Chest X-ray. View position: PA
Patient age: 52
Patient sex: M
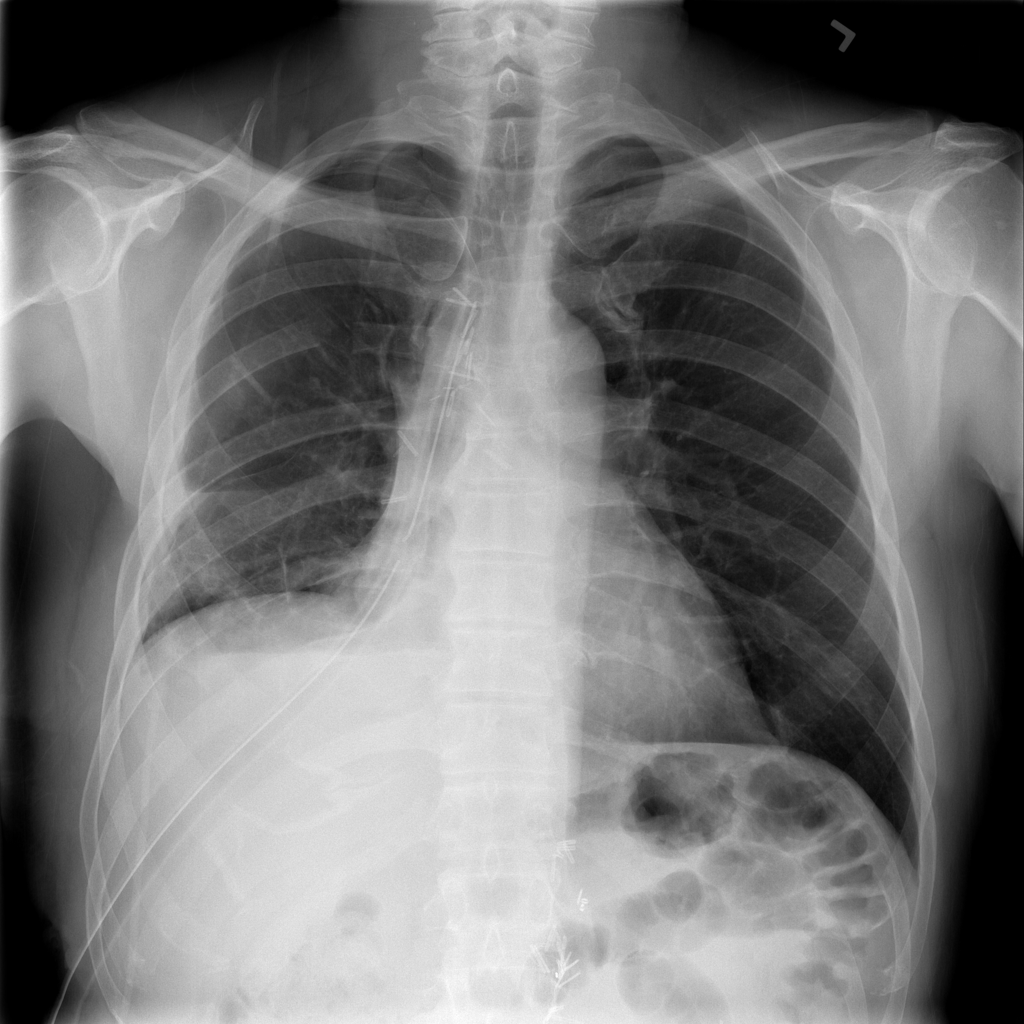
Finding: Pneumothorax